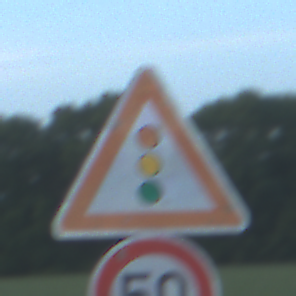
Verkehrszeichen: Lichtzeichenanlage
Zusatzzeichen unten: Geschwindigkeit50
Umgebung: Outdoor, Nature
Tageszeit: SunriseSunset
Wetter: PartlyCloudy
Licht: Natural
Jahreszeit: NotSpecified
Kontrast: MediumContrast